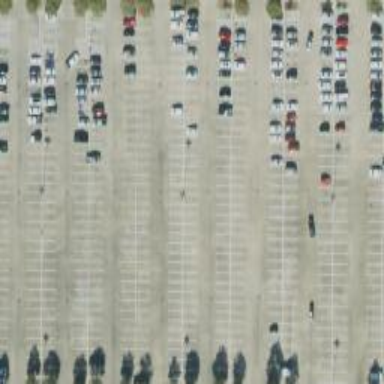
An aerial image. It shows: Parking space is available.